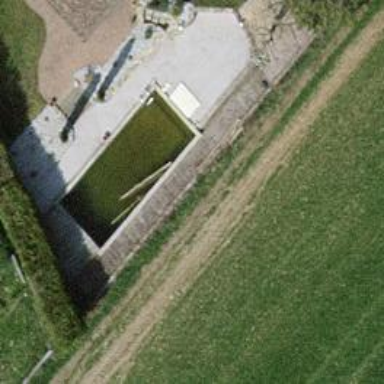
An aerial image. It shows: Swimming pool located in leisure land.